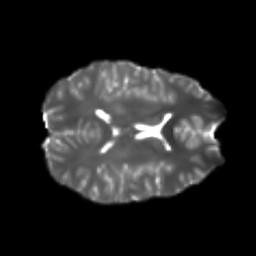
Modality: T2w
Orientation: axial
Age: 19
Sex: female
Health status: healthy
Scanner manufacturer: philips
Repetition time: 7.386 s
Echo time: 0.08599 s